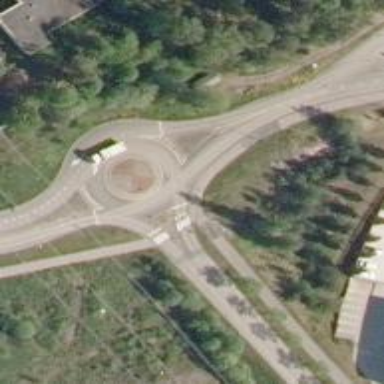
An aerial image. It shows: Road with "give way" sign.